Question: About 95% of the time I input something into my console (function of something, defined object, etc.) I don't get an output, instead, I get 3 dots, with a colon, as if it wants me to input something.
Often times I can just spam the variable into the console, and eventually instead of '...:', I'll get 'Out [###]:(thing I called)', but this is absolutely ridiculous.
I've never had this problem in 2.7. I've always used Spyder as my IDE.
I've done my research on here, asked around, but cannot solve this.
Thanks in advance :)
Screenshot of my problem

<URL>
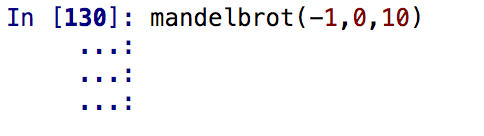
Answer: I figured out the solution a couple months ago, I figured I would post it here for those who may be experiencing the same issue. Simply press Shift+Enter instead of just Enter, when inputting into Console. Stupidly simple solution. Thank you all again.